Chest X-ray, AP view. Patient: 34 years old, sex M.
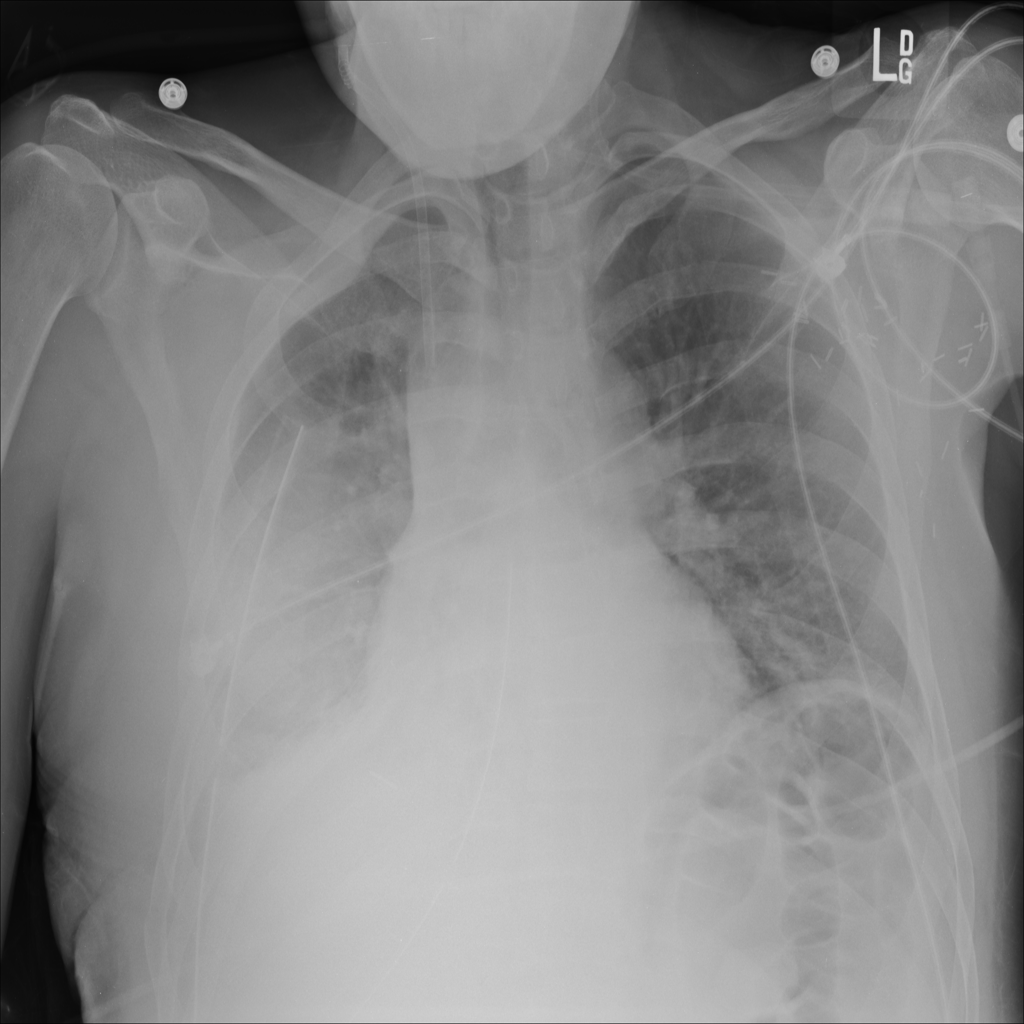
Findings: Consolidation